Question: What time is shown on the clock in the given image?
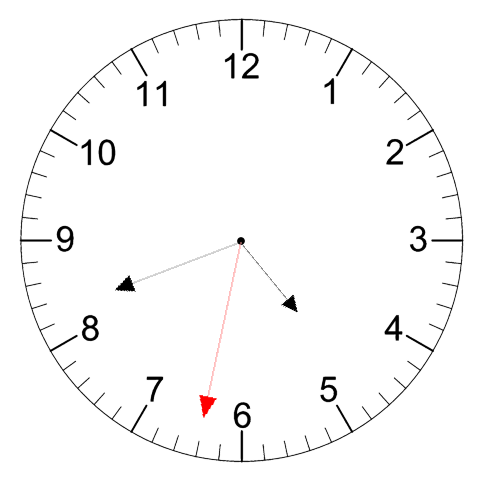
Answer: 04:41:32